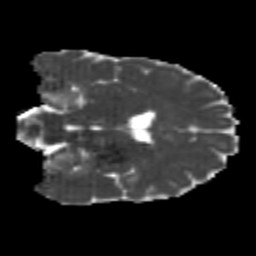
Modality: MD
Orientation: coronal
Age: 22
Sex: male
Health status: healthy
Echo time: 0.074 s